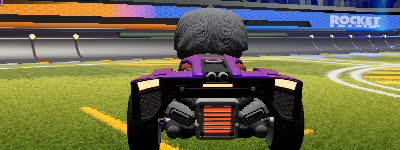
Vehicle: breakout